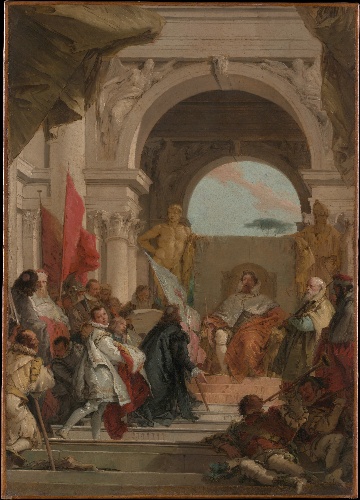
Title: The Investiture of Bishop Harold as Duke of Franconia
Artist: Giovanni Battista Tiepolo
Artist bio: Italian, Venice 1696–1770 Madrid
Date: ca. 1751–52
Object type: Painting, sketch
Classification: Paintings
Medium: Oil on canvas
Dimensions: 28 1/4 x 20 1/4 in. (71.8 x 51.4 cm)
Department: European Paintings
Credit line: Purchase, 1871
Accession year: 1871
Repository: Metropolitan Museum of Art, New York, NY
Tags: Musical Instruments|Arches|Men|Bishops